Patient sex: F
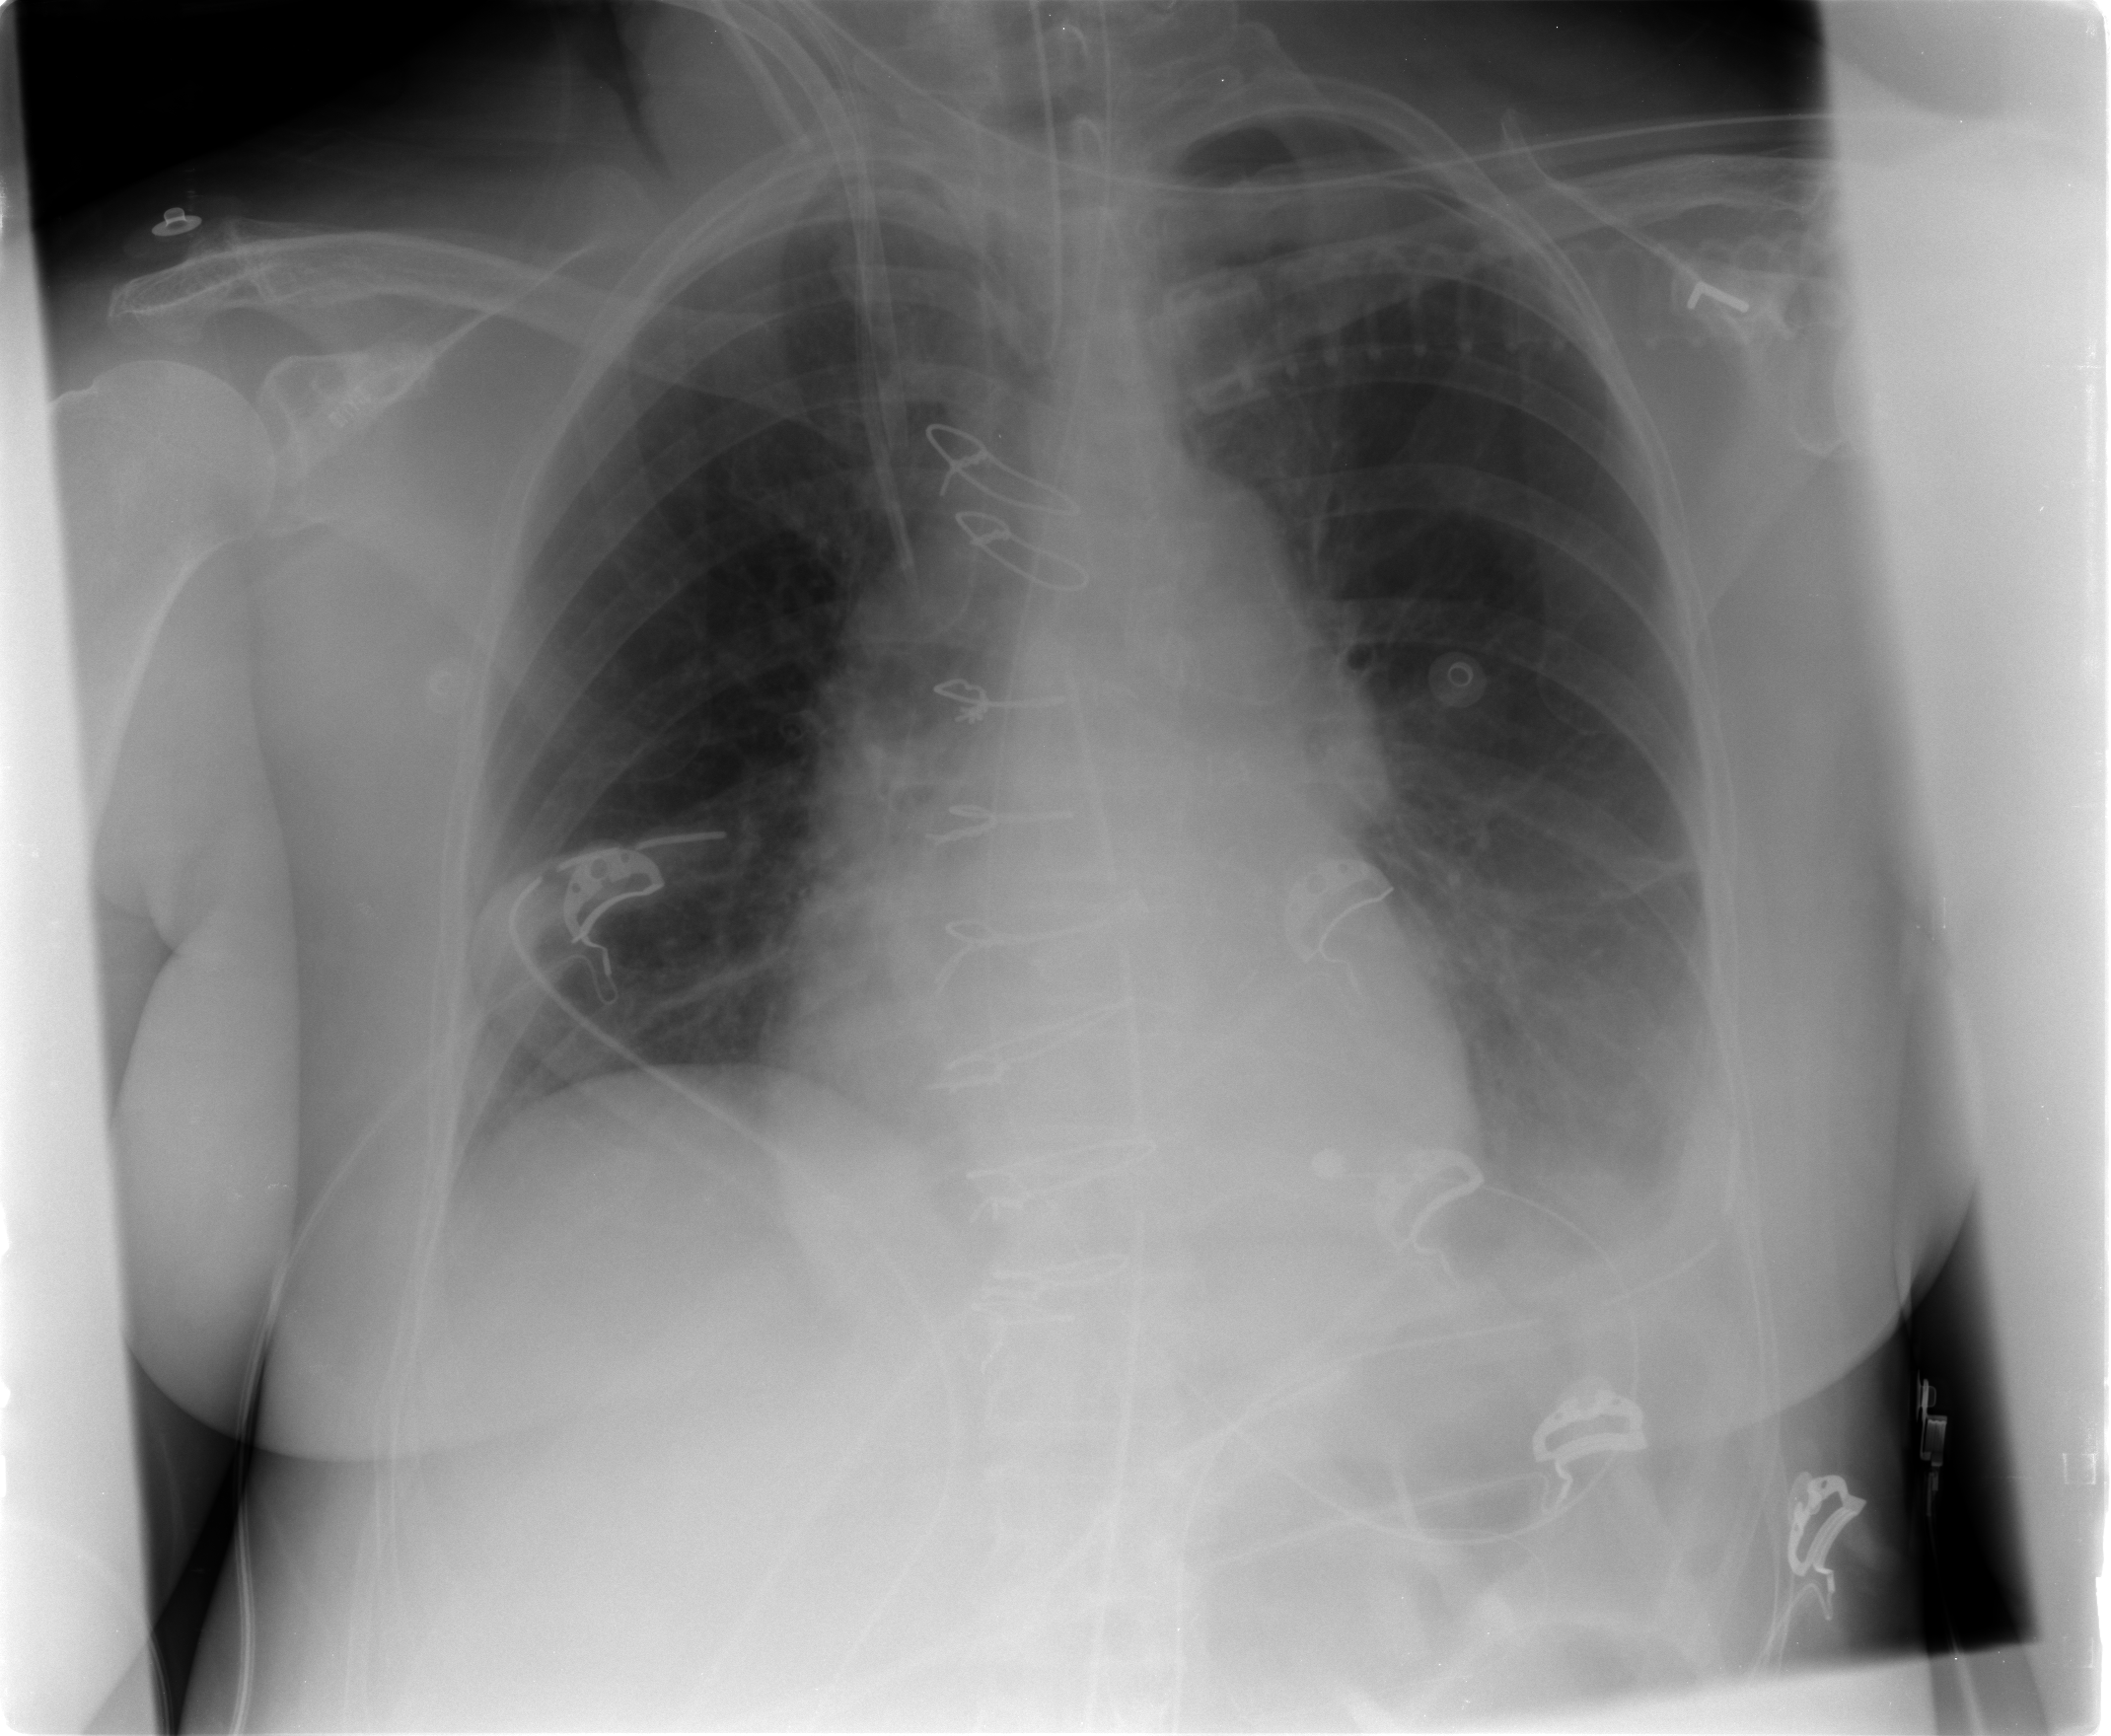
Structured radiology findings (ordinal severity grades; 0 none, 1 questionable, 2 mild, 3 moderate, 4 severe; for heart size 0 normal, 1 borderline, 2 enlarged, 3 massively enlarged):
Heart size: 0
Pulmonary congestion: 1
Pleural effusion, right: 0
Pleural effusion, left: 2
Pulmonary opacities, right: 0
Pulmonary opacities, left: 1
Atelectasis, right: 2
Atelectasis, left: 2